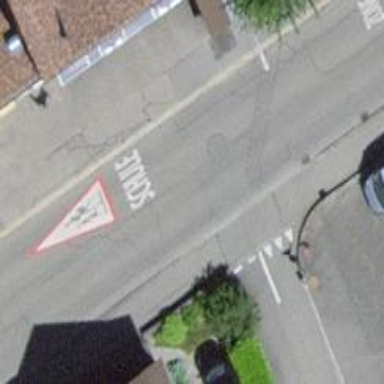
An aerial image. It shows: Tertiary road with sidewalks on both sides.